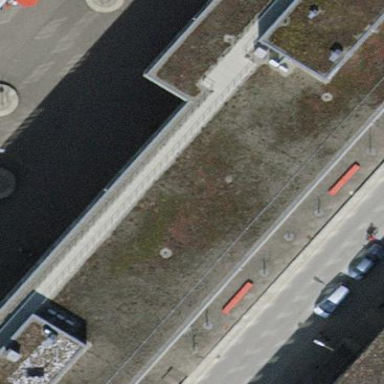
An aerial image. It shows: Part of building.